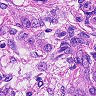
Metastatic tissue present: yes